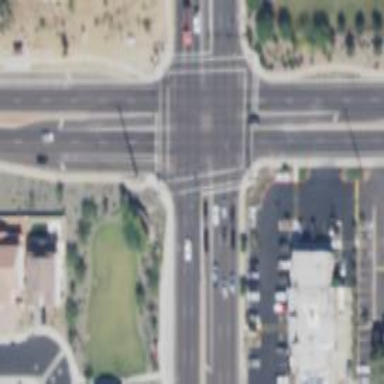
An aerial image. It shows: Crossing with both unmarked and marked sections.